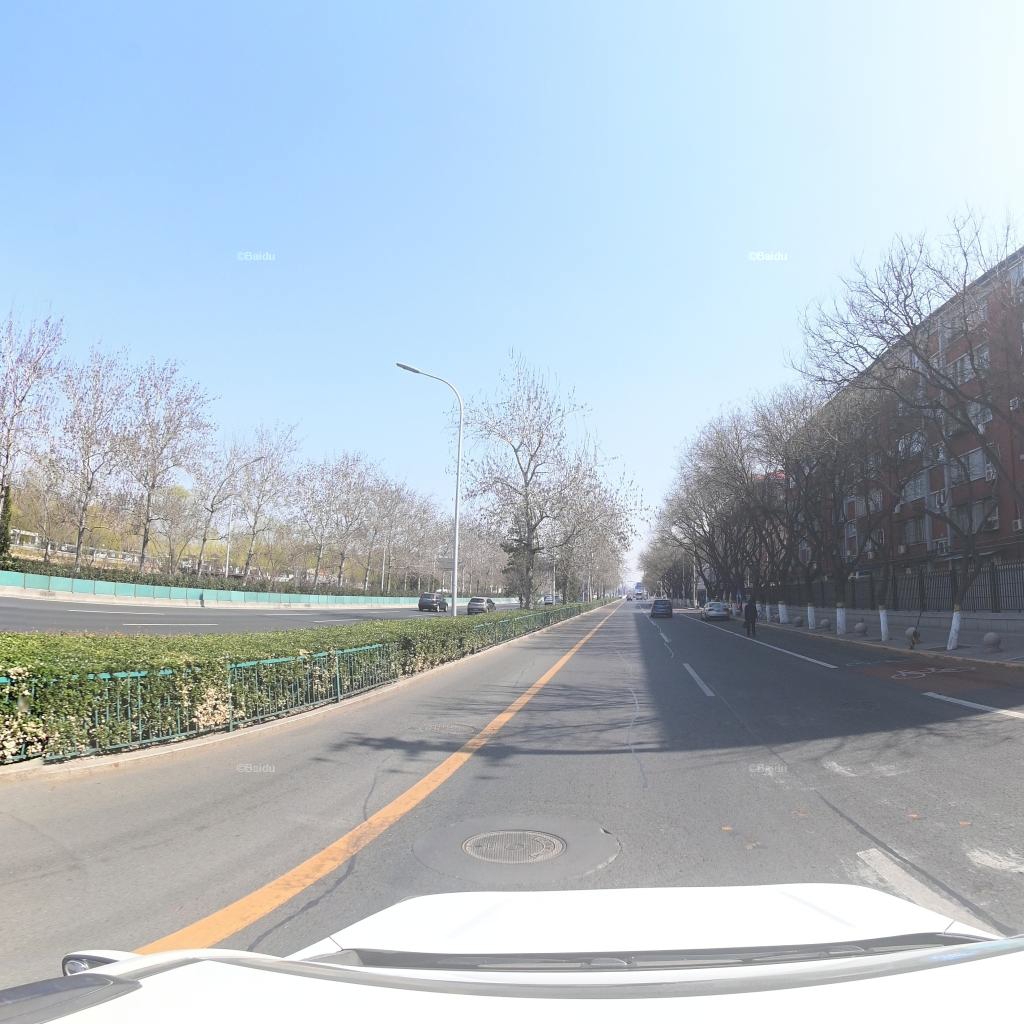
Region: Fengtai
Road damage annotations: longitudinal patch, longitudinal patch, longitudinal patch, manhole cover, manhole cover, longitudinal patch